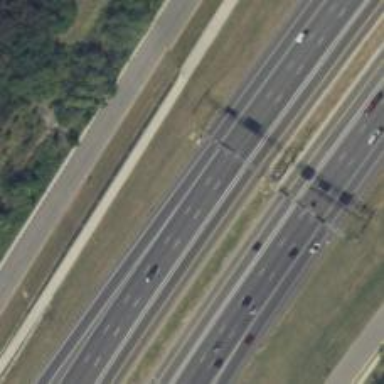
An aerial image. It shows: Motorway junction.